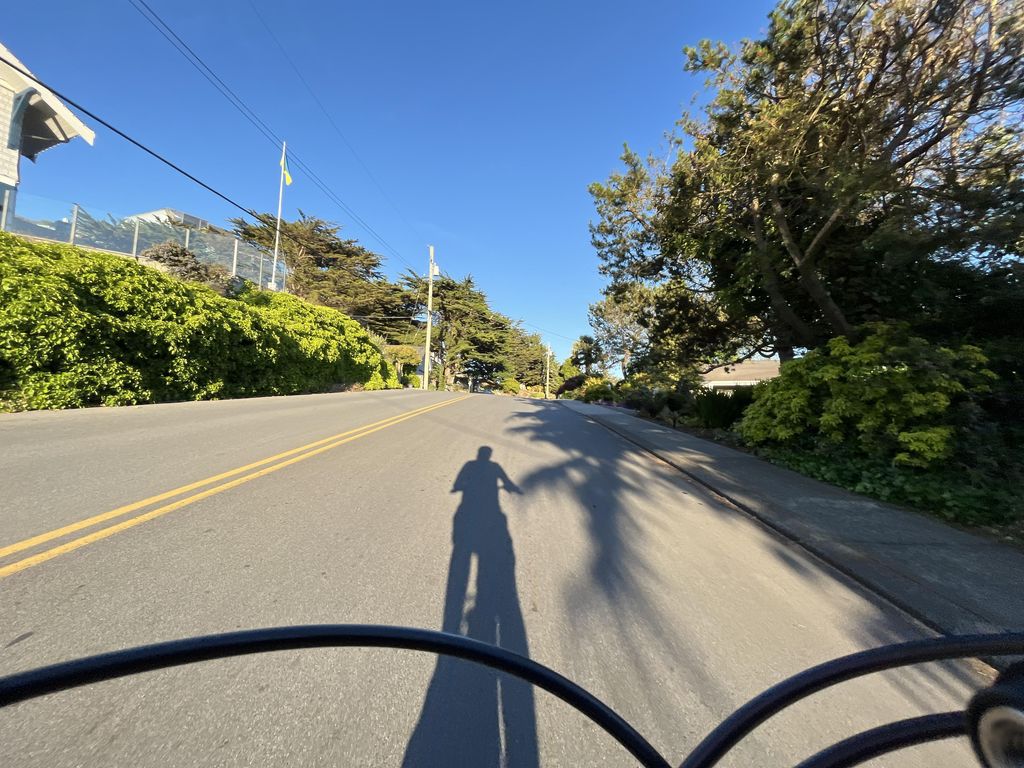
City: victoria